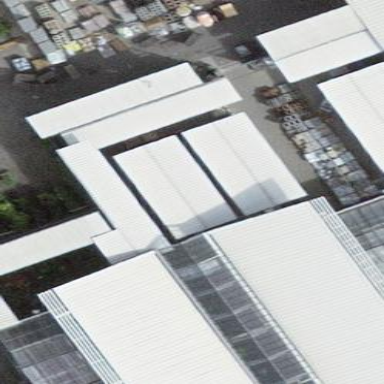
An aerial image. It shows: View of roof of building.